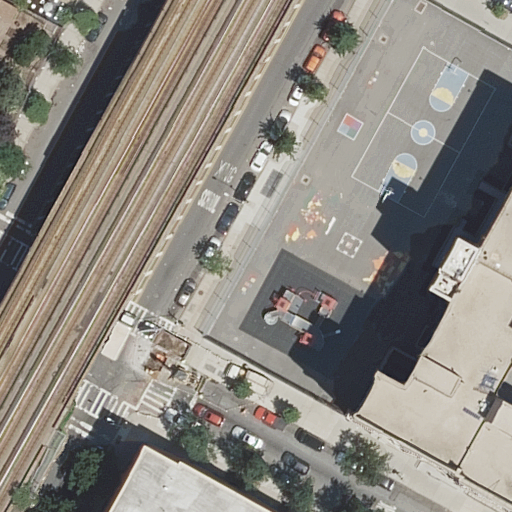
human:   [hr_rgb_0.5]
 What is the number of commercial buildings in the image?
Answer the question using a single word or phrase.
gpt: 0

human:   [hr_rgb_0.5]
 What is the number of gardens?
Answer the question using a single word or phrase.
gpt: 1

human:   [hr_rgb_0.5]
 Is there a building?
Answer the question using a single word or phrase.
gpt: yes

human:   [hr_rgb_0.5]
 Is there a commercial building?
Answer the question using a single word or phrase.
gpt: no

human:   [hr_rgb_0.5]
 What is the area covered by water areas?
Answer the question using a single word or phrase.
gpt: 0m2

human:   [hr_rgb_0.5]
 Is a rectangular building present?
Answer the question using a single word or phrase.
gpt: yes

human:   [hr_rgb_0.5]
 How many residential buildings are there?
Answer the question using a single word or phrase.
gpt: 3

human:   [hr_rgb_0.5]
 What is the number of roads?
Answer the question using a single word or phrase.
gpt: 3

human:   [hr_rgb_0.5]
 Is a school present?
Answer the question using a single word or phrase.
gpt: yes

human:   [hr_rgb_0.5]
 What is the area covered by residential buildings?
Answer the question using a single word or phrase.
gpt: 4138m2

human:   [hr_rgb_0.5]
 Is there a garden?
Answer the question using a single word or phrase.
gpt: yes

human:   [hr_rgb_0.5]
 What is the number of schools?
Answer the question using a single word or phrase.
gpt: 1

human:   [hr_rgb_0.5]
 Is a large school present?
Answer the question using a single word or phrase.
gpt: yes

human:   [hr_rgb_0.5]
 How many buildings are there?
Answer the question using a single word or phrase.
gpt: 3

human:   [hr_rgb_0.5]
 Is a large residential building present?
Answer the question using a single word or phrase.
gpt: yes

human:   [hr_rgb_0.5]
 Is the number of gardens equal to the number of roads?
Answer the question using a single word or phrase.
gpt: no

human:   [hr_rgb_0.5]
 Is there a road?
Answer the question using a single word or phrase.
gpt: yes

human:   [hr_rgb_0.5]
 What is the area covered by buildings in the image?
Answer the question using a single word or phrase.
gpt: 4138m2

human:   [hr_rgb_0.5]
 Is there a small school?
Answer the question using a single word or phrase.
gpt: no

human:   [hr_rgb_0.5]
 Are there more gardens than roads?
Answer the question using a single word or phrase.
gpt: no

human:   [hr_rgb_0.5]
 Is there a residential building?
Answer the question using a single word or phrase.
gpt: yes

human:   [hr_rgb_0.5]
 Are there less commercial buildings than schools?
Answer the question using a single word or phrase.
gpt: yes

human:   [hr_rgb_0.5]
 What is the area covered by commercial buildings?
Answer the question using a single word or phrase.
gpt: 0m2

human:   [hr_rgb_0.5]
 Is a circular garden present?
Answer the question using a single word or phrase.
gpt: no

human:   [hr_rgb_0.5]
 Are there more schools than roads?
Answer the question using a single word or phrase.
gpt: no

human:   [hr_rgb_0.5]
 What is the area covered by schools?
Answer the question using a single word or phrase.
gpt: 1063m2

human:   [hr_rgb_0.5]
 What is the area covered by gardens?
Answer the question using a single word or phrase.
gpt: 360m2

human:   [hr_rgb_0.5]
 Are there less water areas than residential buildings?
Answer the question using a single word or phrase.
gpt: yes

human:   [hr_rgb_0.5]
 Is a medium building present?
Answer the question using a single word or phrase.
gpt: no

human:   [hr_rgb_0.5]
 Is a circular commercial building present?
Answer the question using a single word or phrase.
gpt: no

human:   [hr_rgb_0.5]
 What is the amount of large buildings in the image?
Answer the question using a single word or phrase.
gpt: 3

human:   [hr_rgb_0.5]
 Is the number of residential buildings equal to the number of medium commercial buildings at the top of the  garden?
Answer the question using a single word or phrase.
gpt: no

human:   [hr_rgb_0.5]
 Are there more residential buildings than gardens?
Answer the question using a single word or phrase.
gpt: yes

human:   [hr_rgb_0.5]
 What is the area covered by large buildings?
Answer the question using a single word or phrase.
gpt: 4138m2

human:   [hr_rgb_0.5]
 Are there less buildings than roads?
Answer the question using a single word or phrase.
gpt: no

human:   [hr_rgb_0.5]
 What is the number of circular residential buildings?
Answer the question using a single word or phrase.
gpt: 0

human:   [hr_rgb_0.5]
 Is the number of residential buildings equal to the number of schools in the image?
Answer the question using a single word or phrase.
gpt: no

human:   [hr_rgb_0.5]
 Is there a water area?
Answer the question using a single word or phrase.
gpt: no

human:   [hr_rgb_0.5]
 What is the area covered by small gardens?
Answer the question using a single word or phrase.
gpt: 0m2

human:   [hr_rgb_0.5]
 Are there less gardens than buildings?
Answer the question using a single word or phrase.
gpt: yes

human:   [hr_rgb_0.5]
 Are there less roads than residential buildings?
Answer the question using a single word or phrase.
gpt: no

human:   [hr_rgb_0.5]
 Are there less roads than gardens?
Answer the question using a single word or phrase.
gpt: no

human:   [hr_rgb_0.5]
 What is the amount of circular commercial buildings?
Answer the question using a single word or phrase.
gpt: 0

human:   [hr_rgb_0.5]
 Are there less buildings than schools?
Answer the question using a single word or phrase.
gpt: no

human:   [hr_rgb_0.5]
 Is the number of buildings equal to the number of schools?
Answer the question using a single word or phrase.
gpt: no

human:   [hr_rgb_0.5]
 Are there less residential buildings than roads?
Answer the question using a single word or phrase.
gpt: no

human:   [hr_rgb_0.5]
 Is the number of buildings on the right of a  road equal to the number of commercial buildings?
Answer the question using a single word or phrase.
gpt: no

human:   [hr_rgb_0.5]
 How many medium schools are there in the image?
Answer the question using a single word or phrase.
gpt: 0

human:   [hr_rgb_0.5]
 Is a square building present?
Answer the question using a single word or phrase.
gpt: no

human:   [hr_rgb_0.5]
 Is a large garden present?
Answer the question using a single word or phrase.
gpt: no

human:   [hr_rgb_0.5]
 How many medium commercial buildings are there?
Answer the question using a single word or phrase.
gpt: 0

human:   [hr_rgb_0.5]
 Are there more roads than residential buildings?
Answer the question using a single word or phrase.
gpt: no

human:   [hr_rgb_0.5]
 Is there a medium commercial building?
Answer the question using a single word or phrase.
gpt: no

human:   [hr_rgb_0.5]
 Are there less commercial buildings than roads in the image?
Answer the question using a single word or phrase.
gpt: yes

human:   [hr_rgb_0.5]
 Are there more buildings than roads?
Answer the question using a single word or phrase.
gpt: no

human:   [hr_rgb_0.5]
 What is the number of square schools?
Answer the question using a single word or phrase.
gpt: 0

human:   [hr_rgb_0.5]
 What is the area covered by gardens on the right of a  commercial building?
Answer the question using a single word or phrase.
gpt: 0m2

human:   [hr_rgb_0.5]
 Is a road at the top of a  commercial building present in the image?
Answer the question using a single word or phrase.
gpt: no

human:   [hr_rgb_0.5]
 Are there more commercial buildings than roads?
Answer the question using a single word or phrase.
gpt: no

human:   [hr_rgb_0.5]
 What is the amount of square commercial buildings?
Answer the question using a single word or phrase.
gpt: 0

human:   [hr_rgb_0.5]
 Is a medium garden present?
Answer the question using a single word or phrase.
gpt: yes

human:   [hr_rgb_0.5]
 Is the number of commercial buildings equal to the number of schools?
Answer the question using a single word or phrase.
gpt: no

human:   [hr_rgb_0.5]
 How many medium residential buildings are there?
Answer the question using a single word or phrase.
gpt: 0

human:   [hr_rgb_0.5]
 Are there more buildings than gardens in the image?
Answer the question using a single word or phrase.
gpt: yes